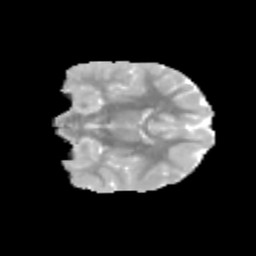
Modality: MD
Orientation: coronal
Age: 9
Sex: male
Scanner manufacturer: siemens
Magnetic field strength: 3 T
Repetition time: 3.8 s
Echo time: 0.07 s